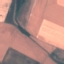
Land use / land cover class: AnnualCrop